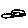
Label: car